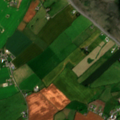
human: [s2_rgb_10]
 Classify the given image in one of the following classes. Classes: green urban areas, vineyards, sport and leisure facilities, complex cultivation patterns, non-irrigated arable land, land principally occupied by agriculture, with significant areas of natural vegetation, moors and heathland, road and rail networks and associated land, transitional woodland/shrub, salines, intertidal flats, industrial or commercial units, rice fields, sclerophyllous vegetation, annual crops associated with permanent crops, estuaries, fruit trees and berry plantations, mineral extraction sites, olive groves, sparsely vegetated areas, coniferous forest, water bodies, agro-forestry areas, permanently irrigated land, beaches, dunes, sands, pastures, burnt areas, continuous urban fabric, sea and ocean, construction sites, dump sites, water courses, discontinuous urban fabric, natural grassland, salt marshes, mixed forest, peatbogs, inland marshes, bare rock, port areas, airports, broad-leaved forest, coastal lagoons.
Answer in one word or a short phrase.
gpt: non-irrigated arable land, pastures, sea and ocean